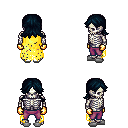
a pixel art fantasy rpg character, male body template, skeleton, yellow tattered cape, magenta pants, raven loose hair, gold gloves, white slippers, four views (front, back, left, right), 2x2 character sprite sheet, small pixel art, hard edges, no anti-aliasing